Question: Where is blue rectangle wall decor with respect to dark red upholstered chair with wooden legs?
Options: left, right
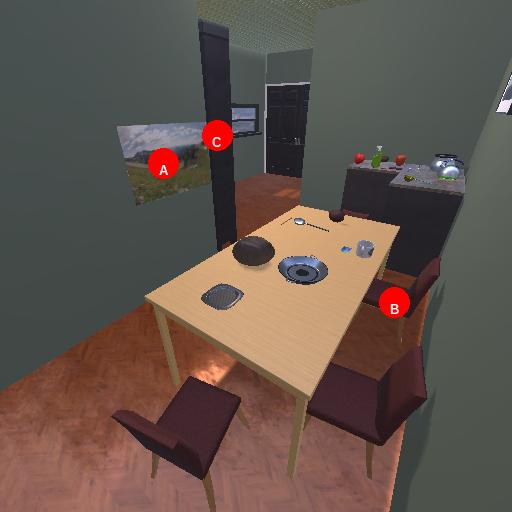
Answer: left